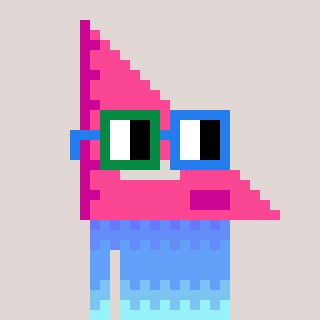
a pixel art character with square green and blue glasses, a squadron ruler-shaped head and a gunk-colored body on a warm background